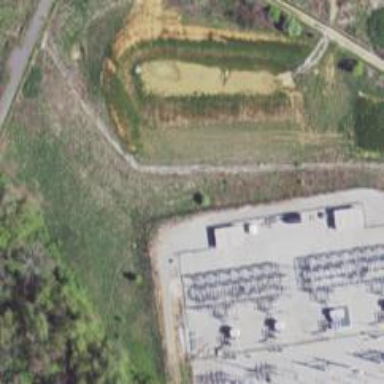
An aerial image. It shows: Distribution level power substation enclosed by fence.